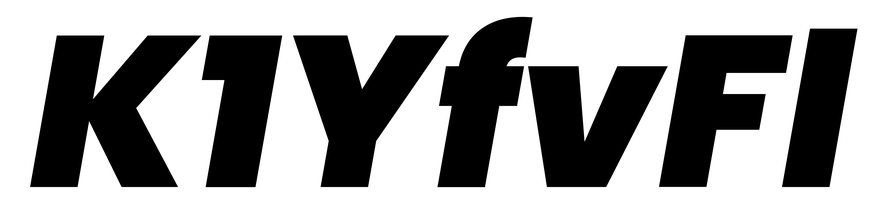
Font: Poppins-BlackItalic